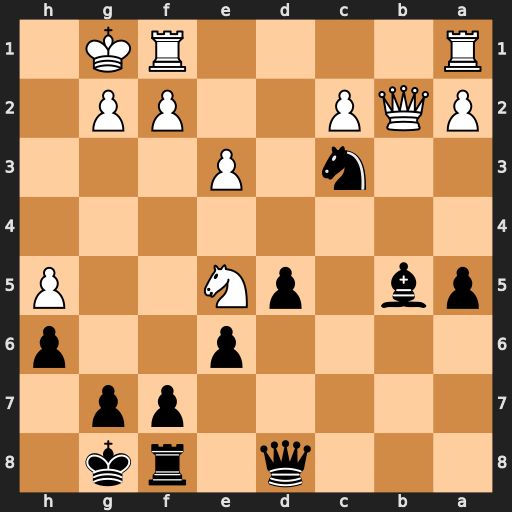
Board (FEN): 3q1rk1/5pp1/4p2p/pb1pN2P/8/2n1P3/PQP2PP1/R4RK1
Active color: b
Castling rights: -
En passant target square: -
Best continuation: Ne2+ Kh1 Qh4#